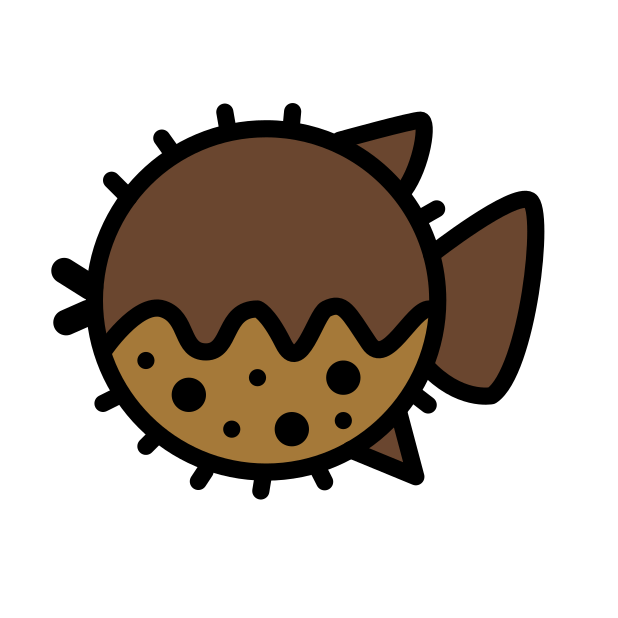
Emoji: 🐡
Name: blowfish
Unicode: 0x1f421